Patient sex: F
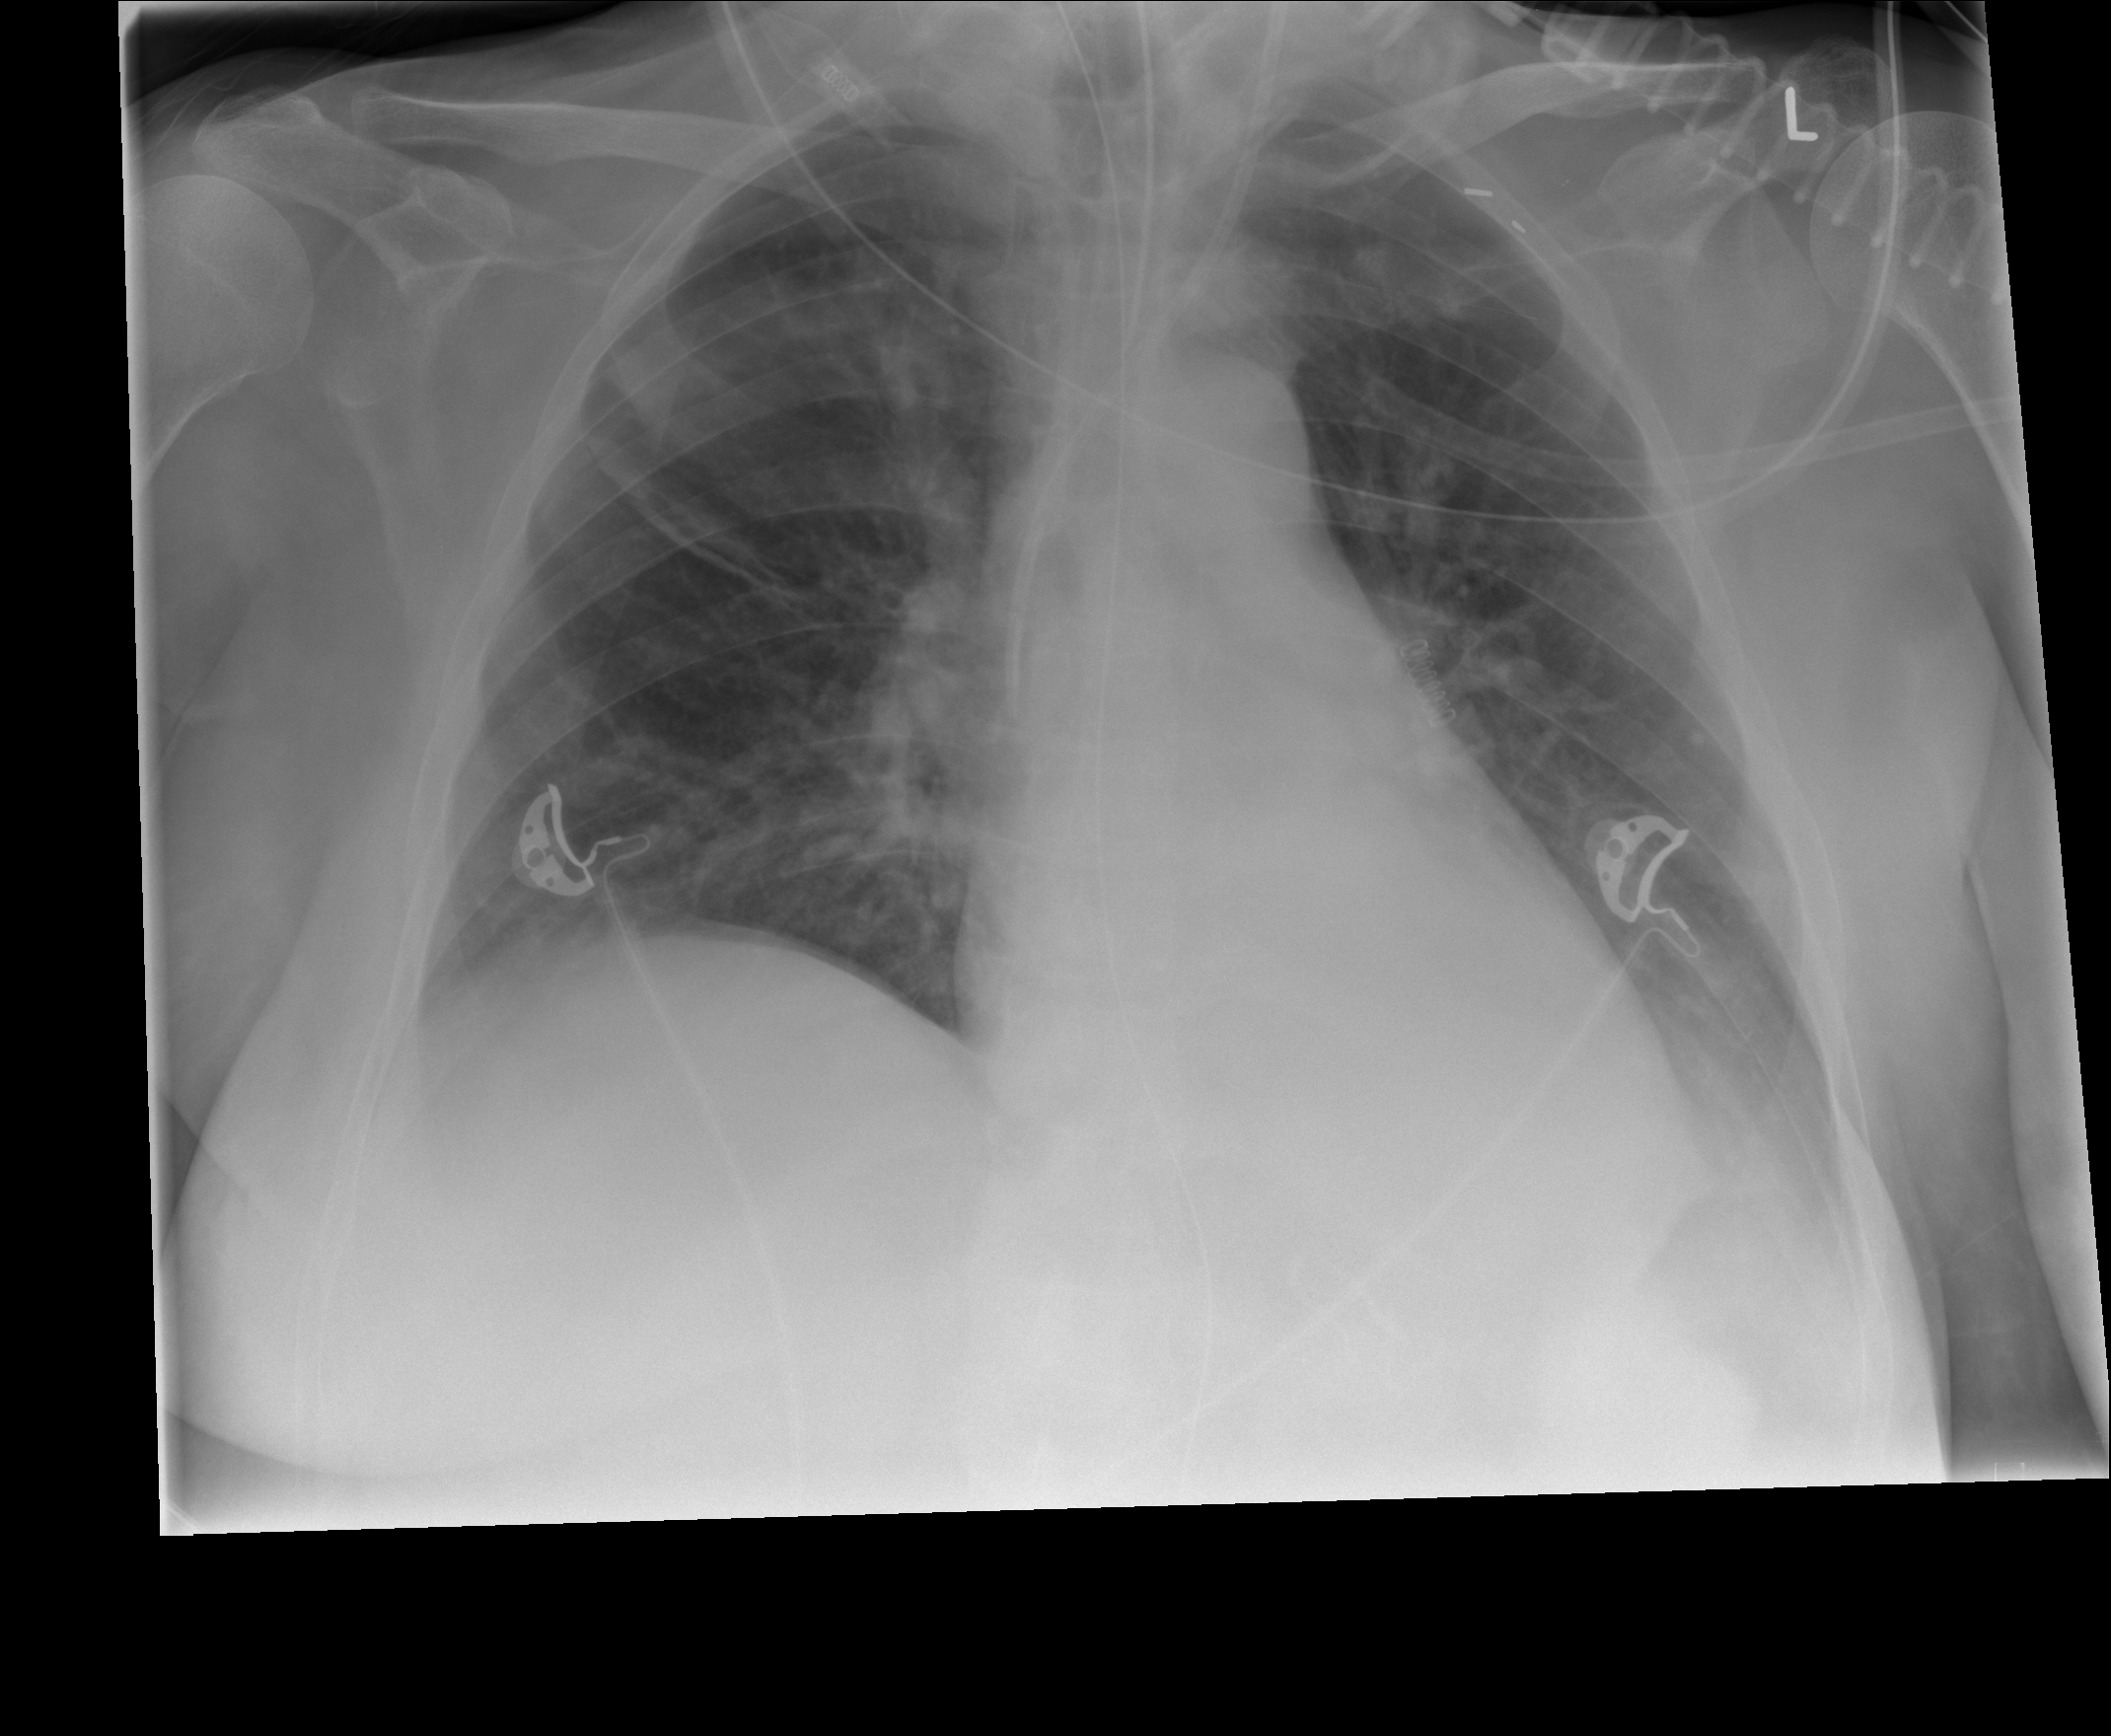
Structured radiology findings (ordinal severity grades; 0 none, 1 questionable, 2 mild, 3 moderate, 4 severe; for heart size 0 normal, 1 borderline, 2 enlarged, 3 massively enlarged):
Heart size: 0
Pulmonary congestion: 2
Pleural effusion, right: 2
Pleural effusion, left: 2
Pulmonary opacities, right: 0
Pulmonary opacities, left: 0
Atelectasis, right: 2
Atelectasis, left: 2